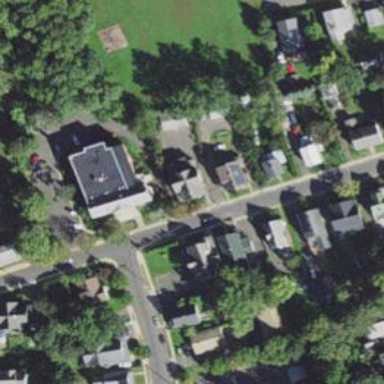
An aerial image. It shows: Residential road with asphalt surface and separate sidewalk.